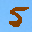
Label: 5